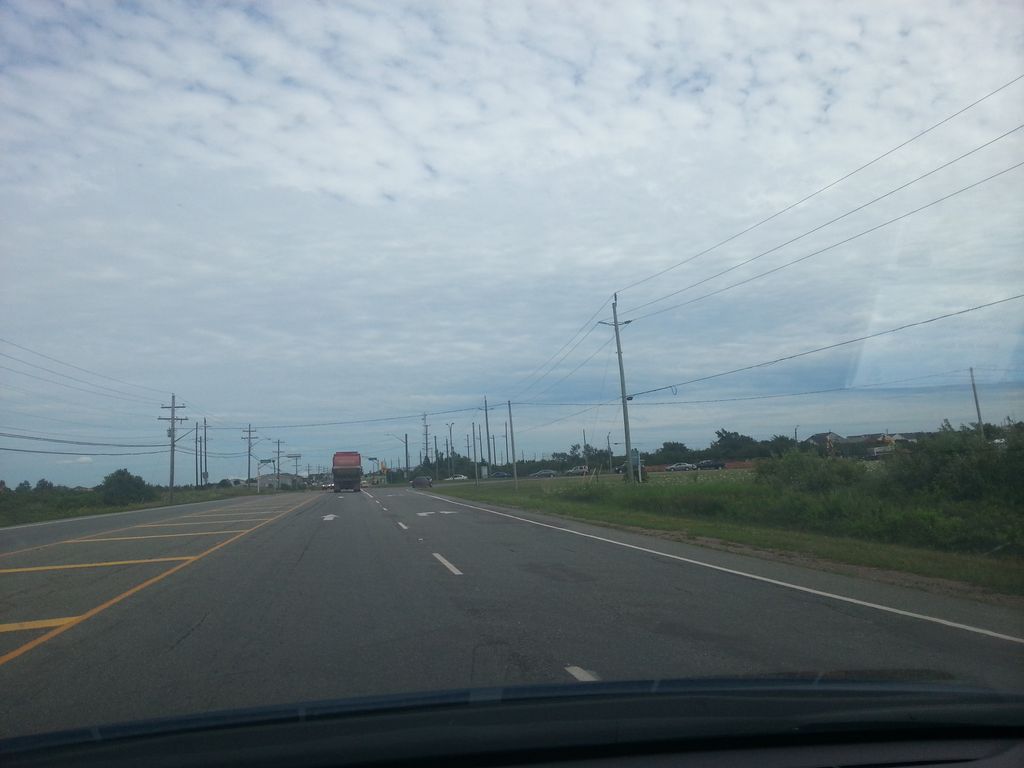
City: charlottetown